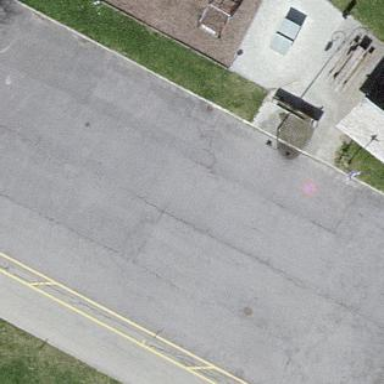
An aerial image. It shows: Parking area with surface.